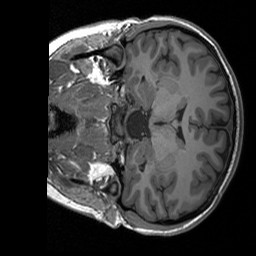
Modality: T1w
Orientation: coronal
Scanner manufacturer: siemens
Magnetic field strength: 3 T
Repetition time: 1.76 s
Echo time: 0.0022 s